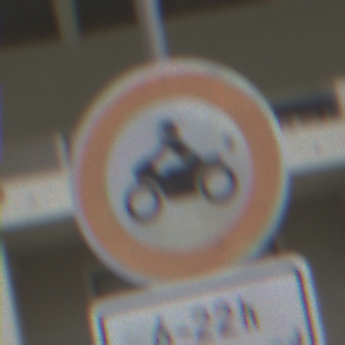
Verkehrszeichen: VerbotKraftraeder
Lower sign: ZeitangabenMitBeschraenkungAufWochentage4
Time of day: Midday
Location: Outdoor (Urban)
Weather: Overcast
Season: NotSpecified
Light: Natural